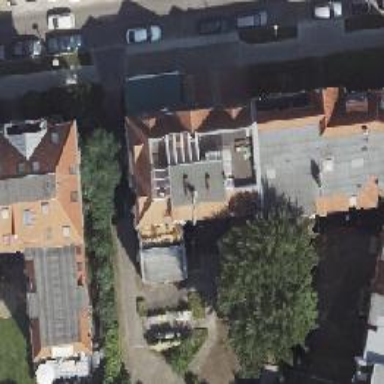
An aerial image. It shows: Restaurant.